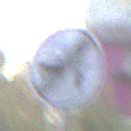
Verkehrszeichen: EndeVerbotUeberholenEinspurigeFahrzeuge
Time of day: MorningAfternoon
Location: Outdoor (Urban)
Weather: PartlyCloudy
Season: NotSpecified
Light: Natural